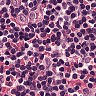
Metastatic tissue present: no